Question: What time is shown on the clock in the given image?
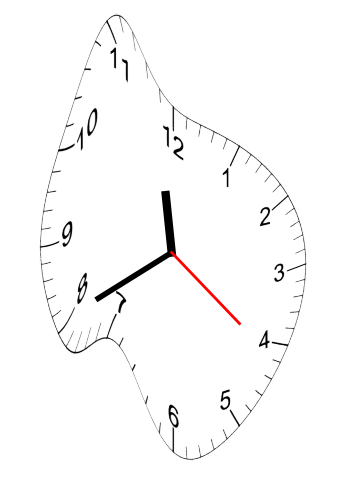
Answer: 11:40:21